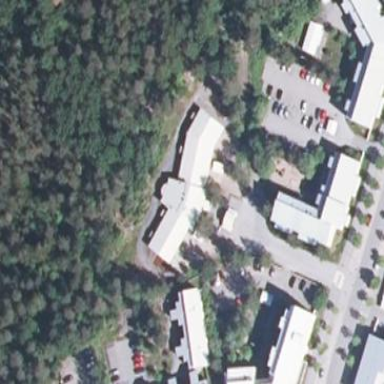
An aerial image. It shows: Kindergarten.